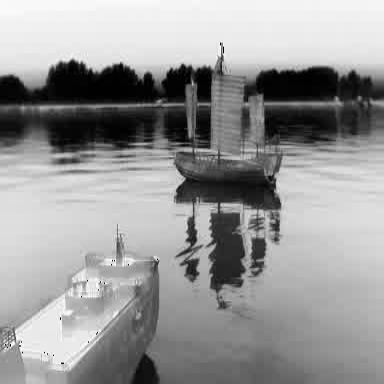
There is a container_ship in the infrared image.